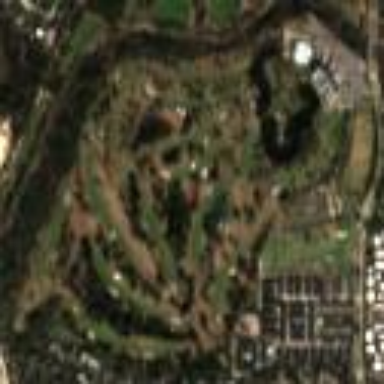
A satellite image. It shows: Golf course.